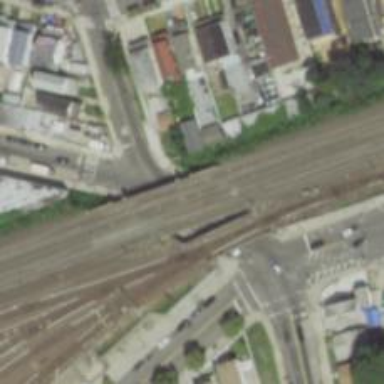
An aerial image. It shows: Railway bridge in rail yard. The rail on the bridge is electrified.